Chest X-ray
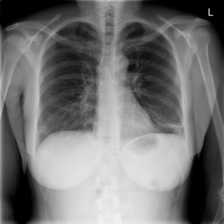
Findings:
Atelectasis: positive
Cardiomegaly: negative
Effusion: negative
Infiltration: negative
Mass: negative
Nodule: negative
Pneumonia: negative
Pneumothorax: negative
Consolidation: negative
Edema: negative
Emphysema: negative
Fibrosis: negative
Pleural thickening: negative
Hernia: negative